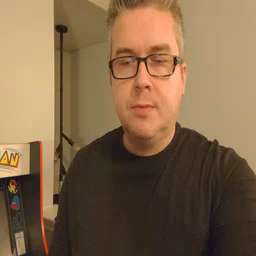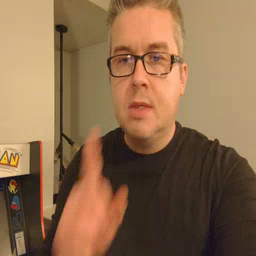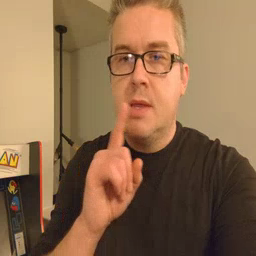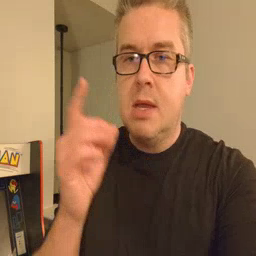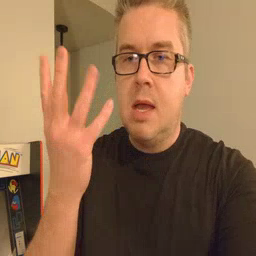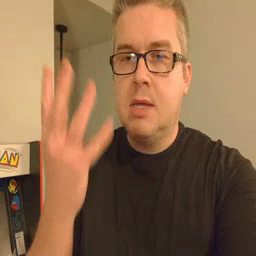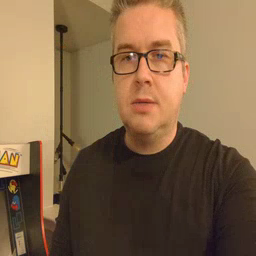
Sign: lamp